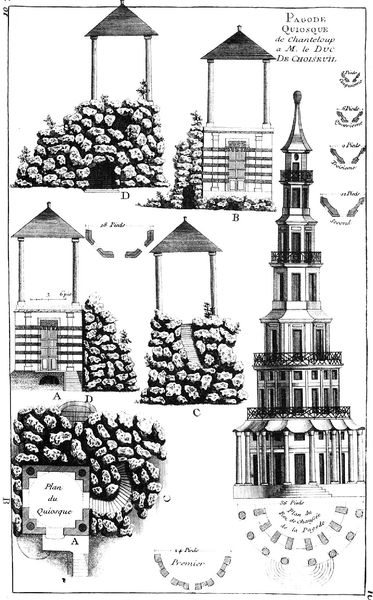
Titel: Entwürfe für die Pagoda von Chanteloup
Schlagwörter: baum, weiß, kirchturm, fenster, schwarz, skizze, säulen, zeichnung, dach, gebäude, park, architektur, spitze, steine, kirche, theater, höhle, turm, balkon, schrift, ansicht, fassade, studie, grafik, rand, treppe, seitenansicht, geländer, stufen, balkone, türme, druck, schnitt, stich, seite, buchstaben, beschriftung, kugel, entwurf, darstellung, buchseite, grotte, museum, querschnitt, pagode, bau, riss, grundriss, architekt, bauwerke, varianten, ansichten, folge, entstehung, variation, baustele